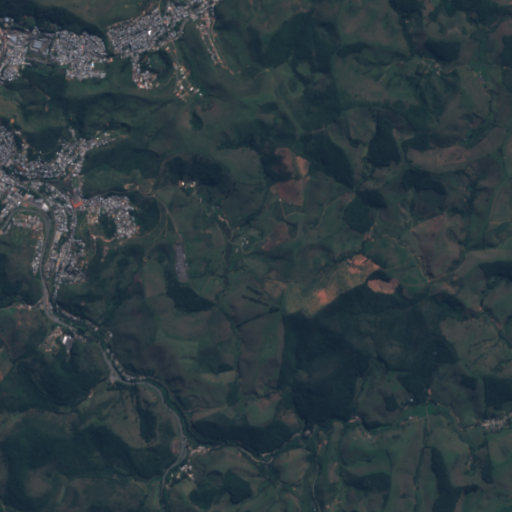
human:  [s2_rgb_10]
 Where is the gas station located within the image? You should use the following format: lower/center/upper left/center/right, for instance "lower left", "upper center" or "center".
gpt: The gas station is located in the lower left of the image.
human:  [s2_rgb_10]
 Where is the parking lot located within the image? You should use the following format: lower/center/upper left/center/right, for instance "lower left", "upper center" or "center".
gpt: The parking lot is located in the upper left of the image.
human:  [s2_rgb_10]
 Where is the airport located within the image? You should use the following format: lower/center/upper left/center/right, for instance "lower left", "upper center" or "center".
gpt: There is no airport in the image.